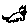
Label: cat